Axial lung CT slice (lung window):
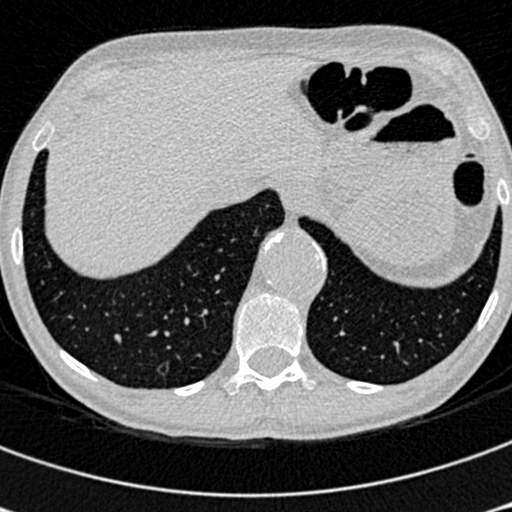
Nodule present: no